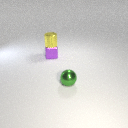
small green metal sphere to the right of small purple metal cube